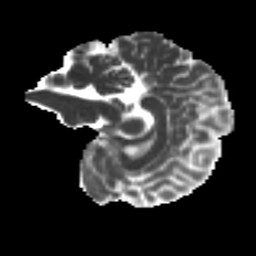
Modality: MD
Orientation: sagittal
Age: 28
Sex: female
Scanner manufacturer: ge
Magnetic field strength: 3 T
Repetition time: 7.8 s
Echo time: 0.0606 s